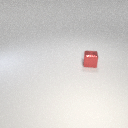
small red metal cube